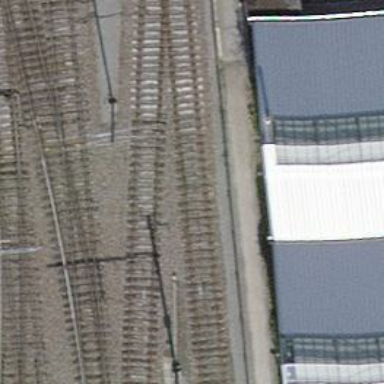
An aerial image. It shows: Railway yard with one track.